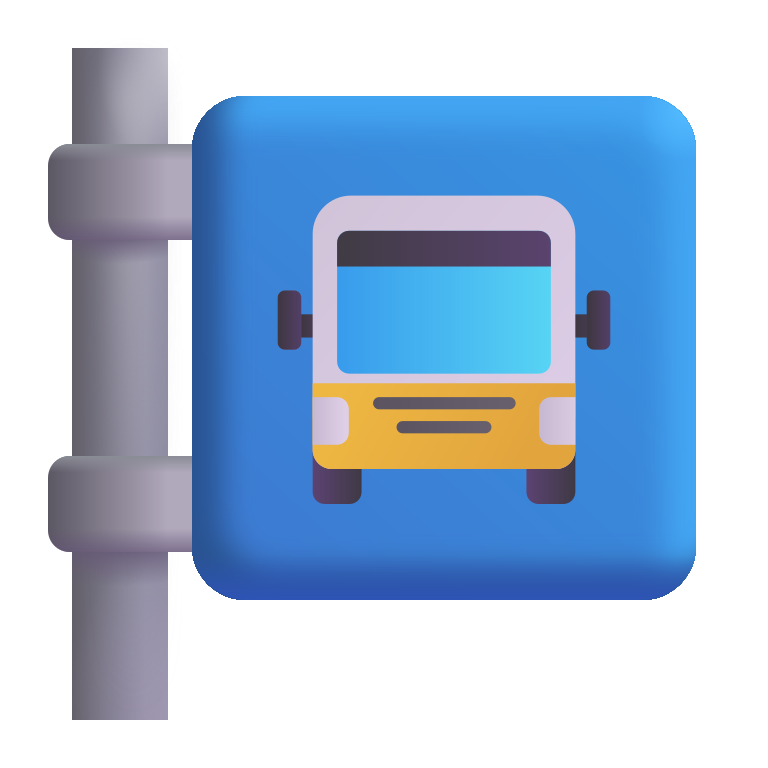
bus stop color